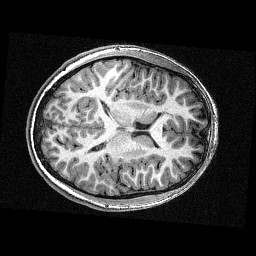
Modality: T1w
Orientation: axial
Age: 14
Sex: male
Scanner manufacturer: siemens
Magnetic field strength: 3 T
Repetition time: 2.3 s
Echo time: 0.00336 s